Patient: sex F, age 48
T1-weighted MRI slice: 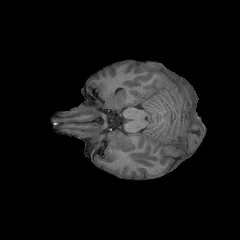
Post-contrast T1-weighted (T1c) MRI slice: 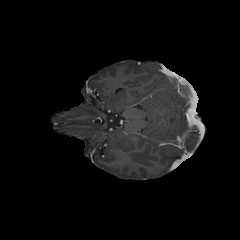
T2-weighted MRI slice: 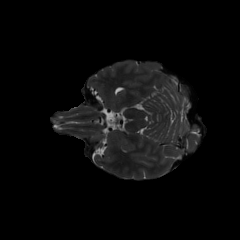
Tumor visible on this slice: no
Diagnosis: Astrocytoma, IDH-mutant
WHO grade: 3